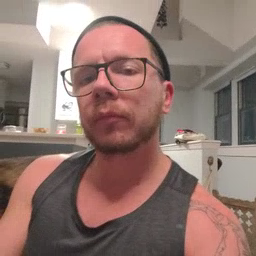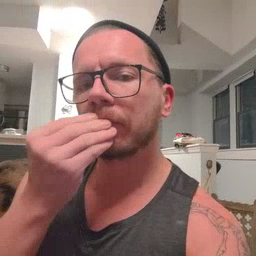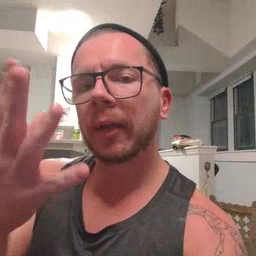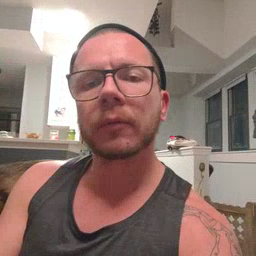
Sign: kiss